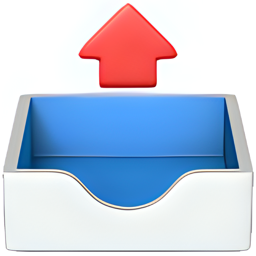
Name: outbox tray
Emoji: 📤
Group: Objects
Sub-group: mail